Question: I would like to create something like the following in Swing:

The top part is relatively easy: I can just create a table and display it. What I'm having trouble with is the square plus and minus buttons at the bottom, which are designed to add a new item or remove the selected item respectively. In particular, I haven't been able to make the square shape because on Mac OS X and some other platforms, JButtons are rectangles with rounded corners and I can't find a way to change that. Also, I'm wanting to make sure it's a perfect square and without any space in between buttons.
How can this be accomplished in a cross-platform way on Swing?
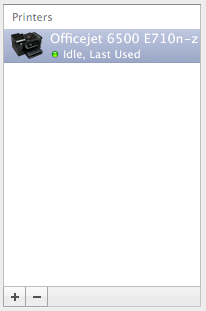
Answer: You can set the size of a button using using <URL>:
'''
JButton button = new JButton("+");
button.setPreferredSize(new Dimension(10, 10));
'''
'''
button.setBorder(BorderFactory.createEmptyBorder());
'''
If this does not work then you can override the <URL> method on JButton.